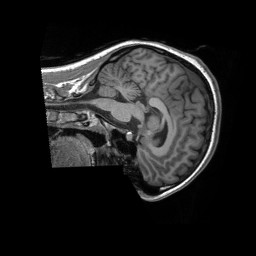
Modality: T1w
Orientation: sagittal
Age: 19
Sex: female
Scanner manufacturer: siemens
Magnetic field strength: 3 T
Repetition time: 2.3 s
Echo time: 0.00232 s